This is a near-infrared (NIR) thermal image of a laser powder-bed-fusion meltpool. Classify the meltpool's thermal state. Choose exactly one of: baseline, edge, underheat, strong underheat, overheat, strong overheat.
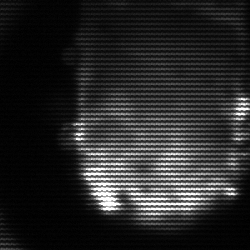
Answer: baseline